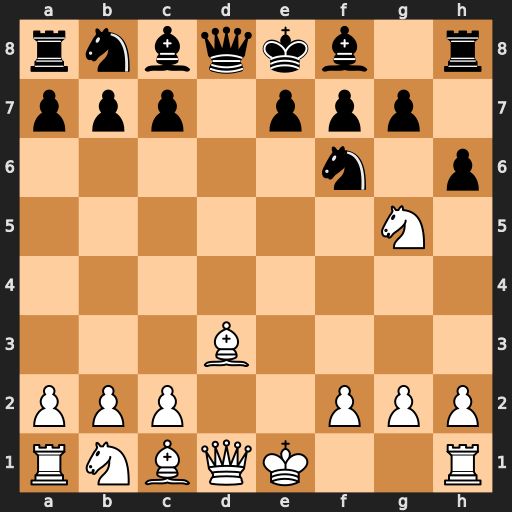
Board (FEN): rnbqkb1r/ppp1ppp1/5n1p/6N1/8/3B4/PPP2PPP/RNBQK2R
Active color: w
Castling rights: KQkq
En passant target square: -
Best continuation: Nxf7 Kxf7 Bg6+ Kxg6 Qxd8